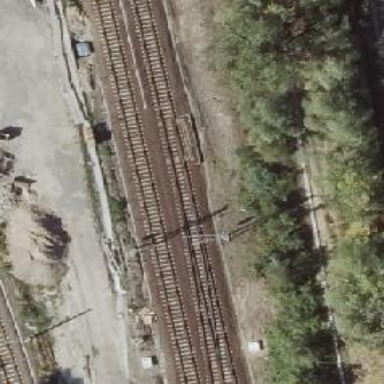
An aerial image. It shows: Railway switch.